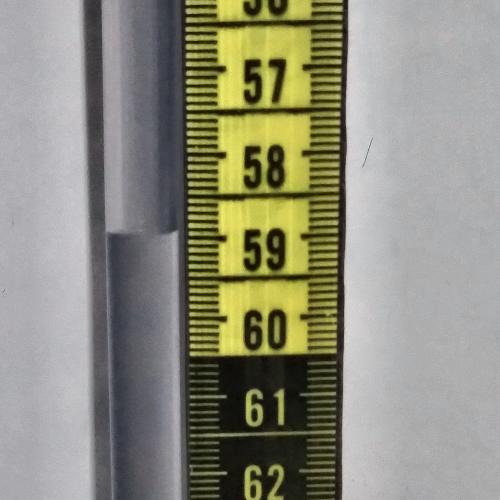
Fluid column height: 58.9 cm